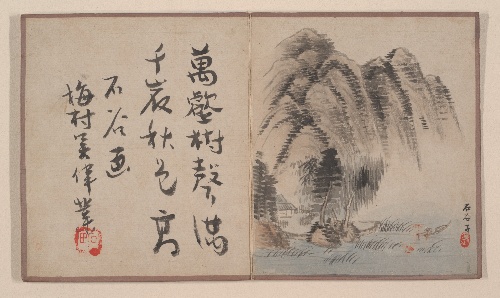
Artist: Prince Cheng Yongxing
Object type: Album leaves
Classification: Paintings
Medium: Eight album leaves from a miniature album; ink and color on paper
Culture: China
Period: Qing dynasty (1644–1911), Qianlong period (1736–95)
Dimensions: Leaves .1–.6: 4 15/16 x 4 3/16 in. (12.5 x 10.6 cm);
Leaves .7, .8: 5 x 3 15/16 in. (12.7 x 10.0 cm)
Department: Asian Art
Credit line: Anonymous Gift, 1956
Accession year: 1956
Repository: Metropolitan Museum of Art, New York, NY
Tags: Landscapes